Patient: sex F, age 83
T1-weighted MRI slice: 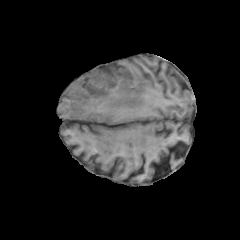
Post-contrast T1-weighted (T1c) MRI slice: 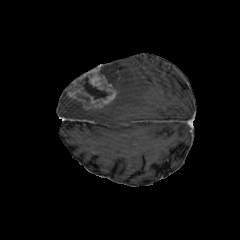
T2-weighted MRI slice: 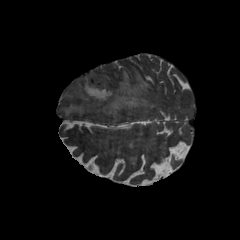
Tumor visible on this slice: yes
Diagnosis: Glioblastoma, IDH-wildtype
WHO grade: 4